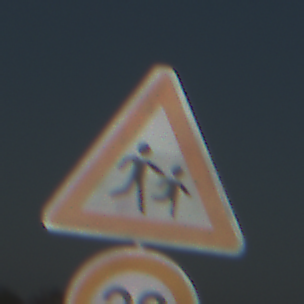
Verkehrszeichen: KinderLinks
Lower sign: Geschwindigkeit20
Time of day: MorningAfternoon
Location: Outdoor (Nature)
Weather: Clear
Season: NotSpecified
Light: Natural